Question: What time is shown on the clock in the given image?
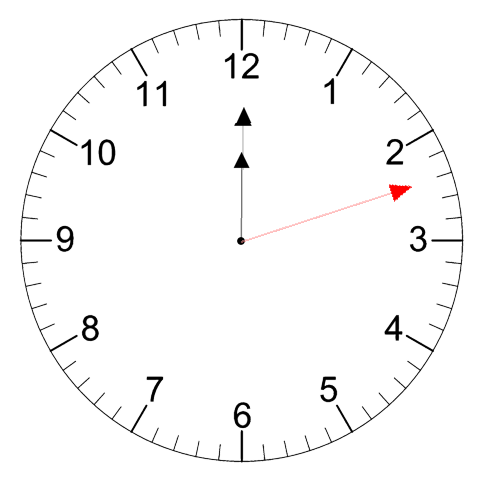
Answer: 12:00:12